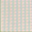
Piece: xx